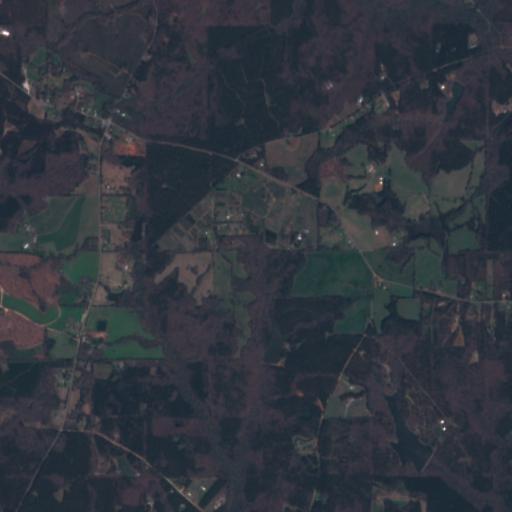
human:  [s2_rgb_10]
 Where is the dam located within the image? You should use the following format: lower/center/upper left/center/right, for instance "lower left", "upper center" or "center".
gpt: The dam is located in the lower right of the image.
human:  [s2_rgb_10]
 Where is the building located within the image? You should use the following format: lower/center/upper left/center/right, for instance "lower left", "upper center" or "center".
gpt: The building is located in the upper left of the image.
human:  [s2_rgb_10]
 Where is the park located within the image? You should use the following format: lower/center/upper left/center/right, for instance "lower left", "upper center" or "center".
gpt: There is no park in the image.